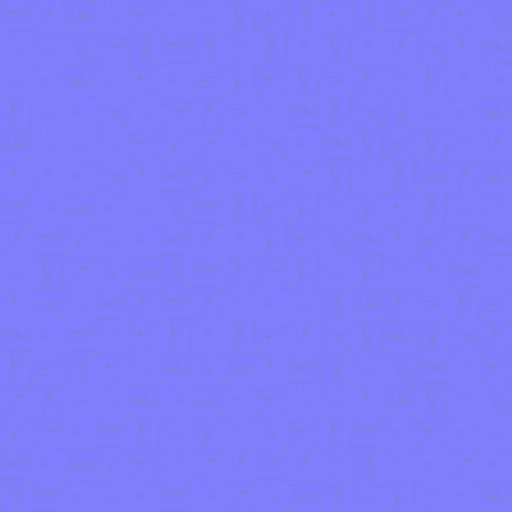
clean floor flooring parquet smooth wood wooden